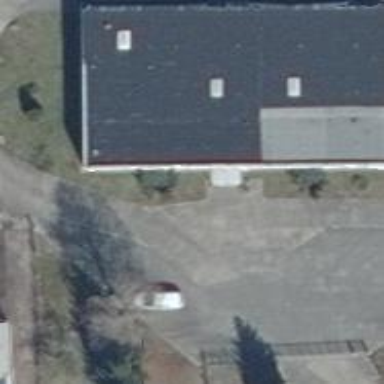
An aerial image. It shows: Industrial building.